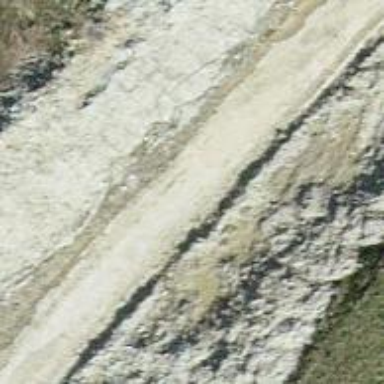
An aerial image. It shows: Well-maintained track road with grade 1 tracktype.